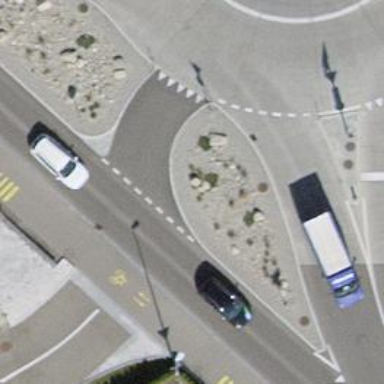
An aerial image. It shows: Asphalt road with secondary link designation.